Interaction volume radius: 10 \u00c5
Interaction volume height: 15 \u00c5
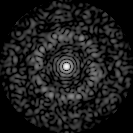
Disorder parameter: 0.8354